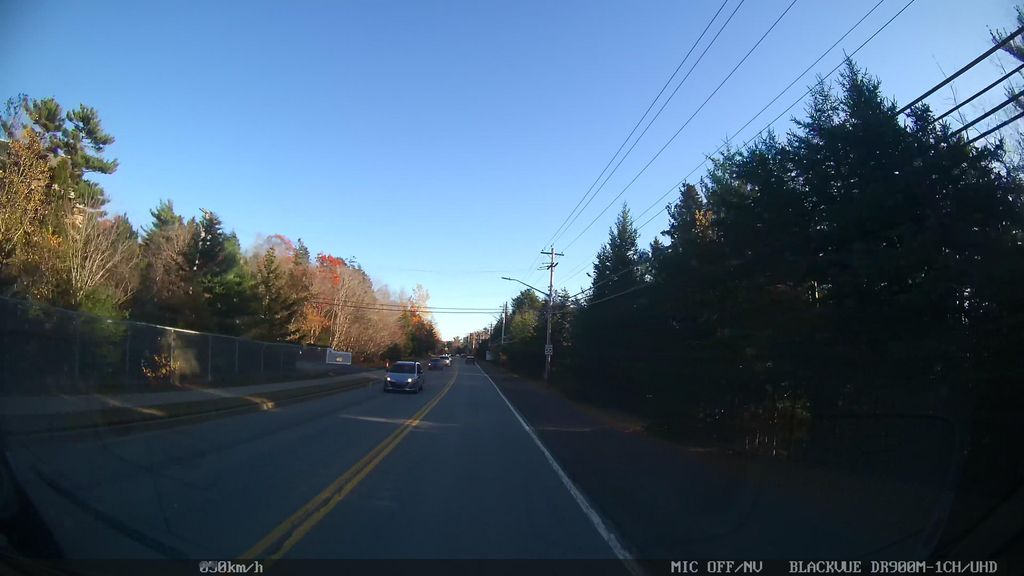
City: halifax